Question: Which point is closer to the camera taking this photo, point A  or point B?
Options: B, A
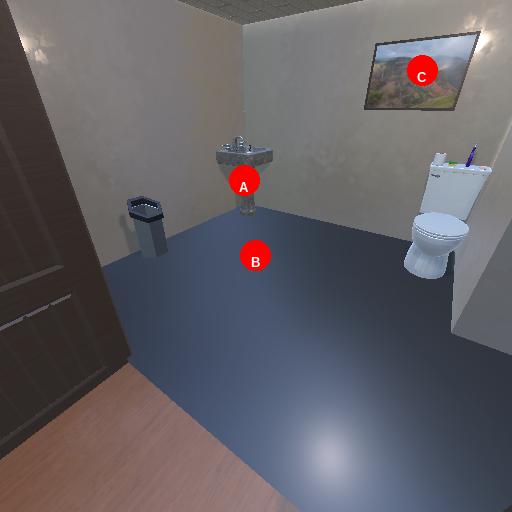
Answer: B